Question:
We got this data model. Knowing the limited tree depth, our current tables are 1:1 to the model, with foreign keys to the parent node. 'Channel' to 'Station', 'Measurement' to 'Channel' and 'Station'. 90% of the queries is:
'''
select value from measurements where
fk_station=X and fk_channel=Y and timestamp>=A and timestamp<=B
order by timestamp asc
'''
The rest 10% is similar on the other timestamped tables, only simpler due to missing 'fk_channel'.
there is hundreds of millions of unique '[station,channel,timestamp]' rows in 'Measurement' table and growing. The timestamp index was alredy so huge and the ordering clause so slow that we had to start splitting it per ; so we have tables 'Measurement_<Station Id>' and the 'Station' foreign key is left out. It helped significantly, but still some tables got tens of millions rows. In load peaks we got around 80000 queries/minute and queries on these bigger tables are observably lazier. We still run from one MySQL/ISAM instance without any fancy optimization hacks. About 150GB on the filesystem.
1. is there any significantly different/better way to store such data model?
2. with the current structure, is it normal that we got this kind of performance hiccups with this size/load? The machine is today's average hw, no embedded atom neither 8+ core beast
3. was the splitting of Measurement table the right thing to do? We are no SQL gurus, but the query and the required index seemed so obvious that we didn't even consider "optimizing" it. Splitting helped a lot, but something else might too
4. is there any other way of speeding up the index? It's kinda stupid that we must do the same index walking over and over, getting subsets of the same result. We won't ever use any other indexing, not even change to desc. It's very specialized appliance. Would be nice if the index is somehow "native order" :-)
5. would it help to distribute/shard the splitted Measurement tables? As i said, some tables are still huge and the problem feels to be about the index size which distribution won't help, so perhaps just lowering the query load...
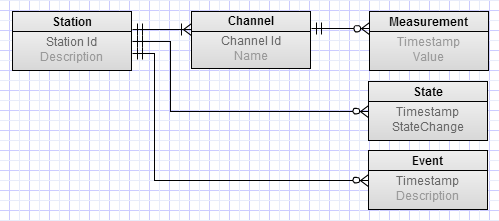
Answer: Simple rules to think about in relational dbs like mysql:
1. Fetching too much data is never fast. Aggregating it can be. - your sample query is not aggregating anything. Makes me wonder if you crunch and aggregate those value in you application. Hint: Aggregate using column store engine eg. infinidb, it supports parallelism in query execution too, innodb doesn't.
2. Sorting huge amount of data is never fast - ask yourself, if the query returns 100K records, how much does your crunching job/frontend grid etc consumes ? Can a web user consume 100K data on screen. Not really, then LIMIT it. Moreover sort by auto increment ID instead of timestamp. Relational db engines are not good for sorting huge chucks of data, you will hit ceiling soon.